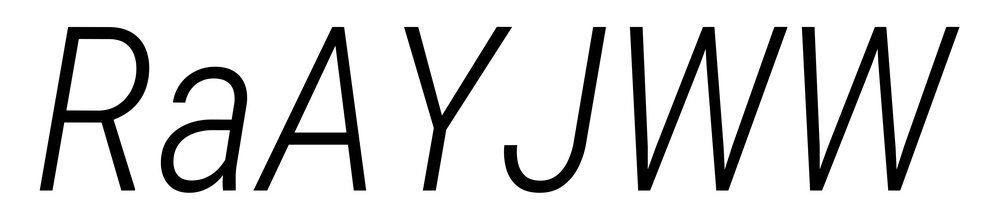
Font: Roboto-Italic_Condensed_Light_Italic